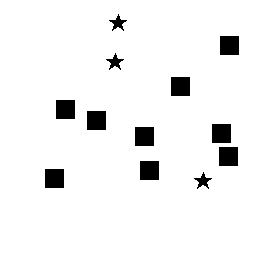
Squares: 9
Triangles: 0
Stars: 3
Total shapes: 12